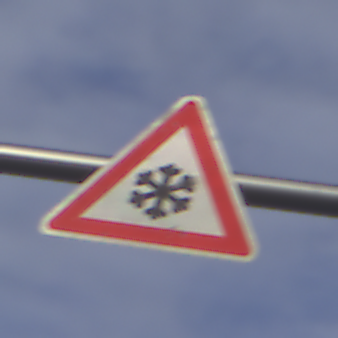
Verkehrszeichen: SchneeOderEisglaette
Umgebung: Outdoor, Urban
Tageszeit: MorningAfternoon
Wetter: PartlyCloudy
Licht: Natural
Jahreszeit: NotSpecified
Kontrast: MediumContrast